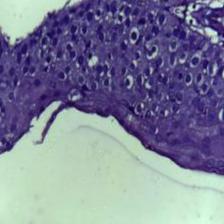
Diagnosis: OSCC